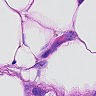
Metastatic tissue present: yes